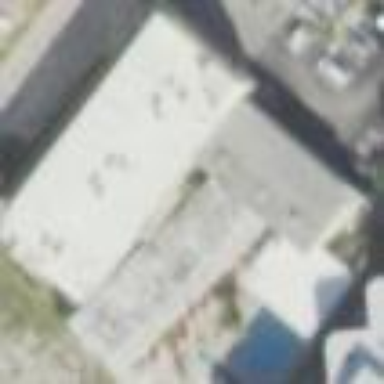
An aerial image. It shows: Motel building.